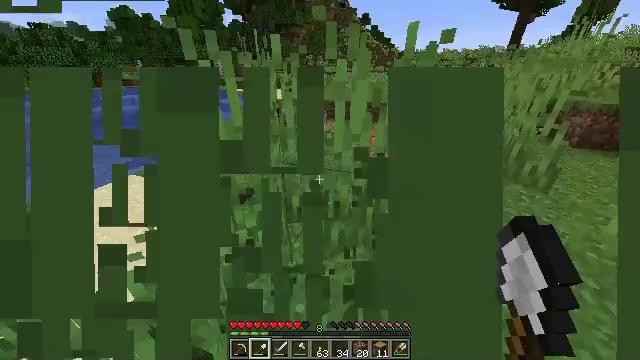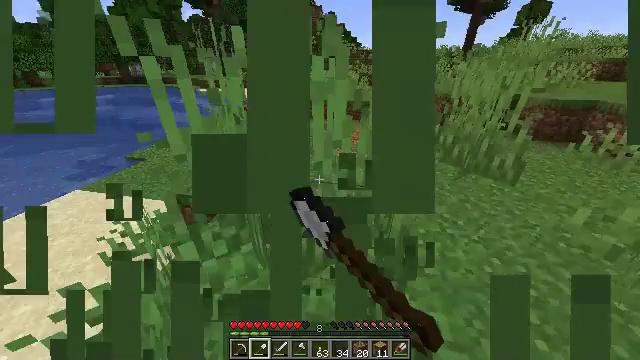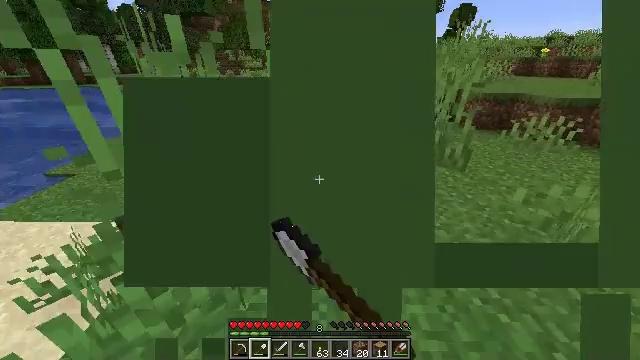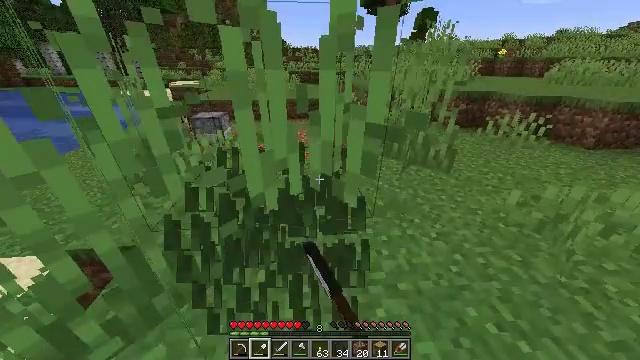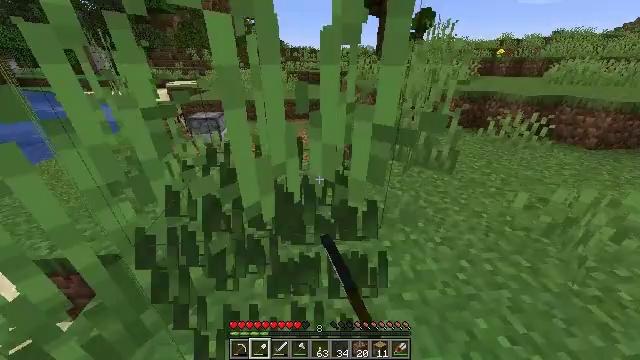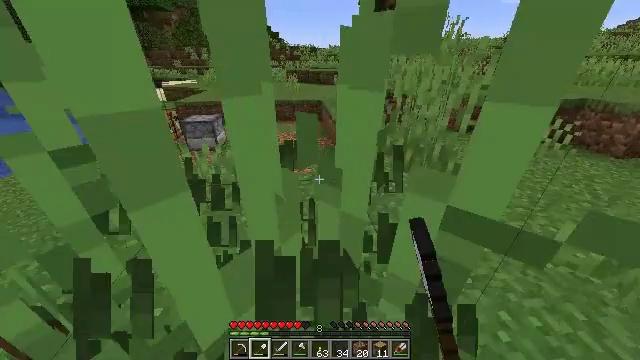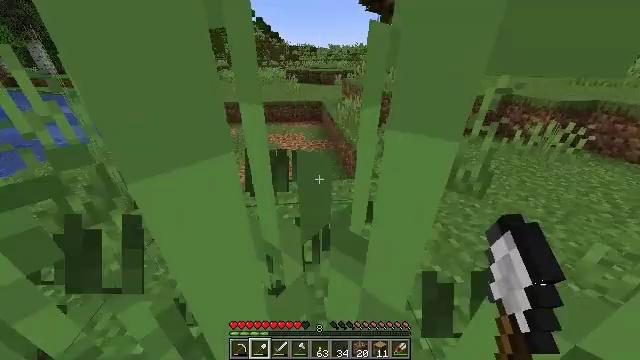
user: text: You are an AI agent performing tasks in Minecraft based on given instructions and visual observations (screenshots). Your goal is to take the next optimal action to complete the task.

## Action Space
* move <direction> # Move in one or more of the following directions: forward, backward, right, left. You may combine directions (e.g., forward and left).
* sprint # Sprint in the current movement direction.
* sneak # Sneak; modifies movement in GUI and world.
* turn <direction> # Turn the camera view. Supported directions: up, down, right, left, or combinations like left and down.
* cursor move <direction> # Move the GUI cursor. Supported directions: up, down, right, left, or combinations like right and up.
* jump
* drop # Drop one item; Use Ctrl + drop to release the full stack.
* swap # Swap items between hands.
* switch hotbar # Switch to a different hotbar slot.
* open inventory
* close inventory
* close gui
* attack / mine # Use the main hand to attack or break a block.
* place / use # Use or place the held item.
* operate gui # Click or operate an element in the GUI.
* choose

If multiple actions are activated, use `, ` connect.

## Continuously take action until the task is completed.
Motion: motion action
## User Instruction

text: Clear away tall grass.
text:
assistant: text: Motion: move forward, turn right, attack / mine
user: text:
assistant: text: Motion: move forward, turn right, attack / mine
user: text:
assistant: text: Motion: move forward, turn right
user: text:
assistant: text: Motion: move forward
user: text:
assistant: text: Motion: move forward
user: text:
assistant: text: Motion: move forward
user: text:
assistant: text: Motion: no_op